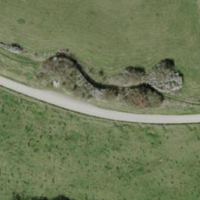
EUNIS habitat code: 52
Species observed at this site:
Primula veris